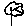
Label: tree